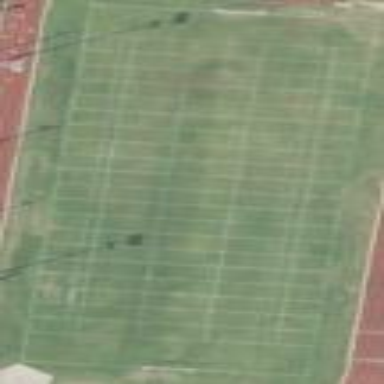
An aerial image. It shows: Soccer pitch used for football matches.